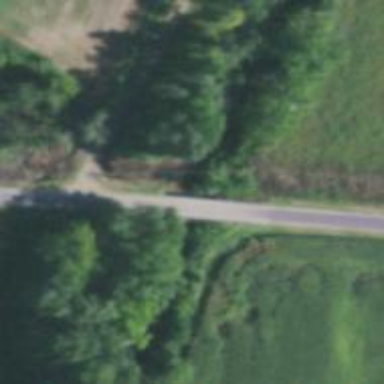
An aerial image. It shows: Residential road with bridge.